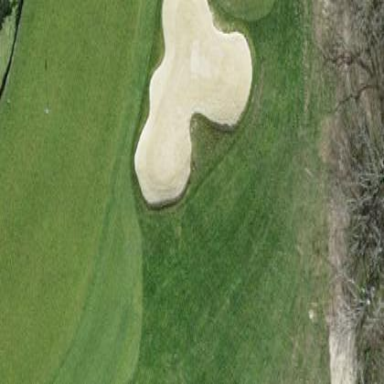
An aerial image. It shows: Sand bunker on golf course.